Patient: sex M, age 48
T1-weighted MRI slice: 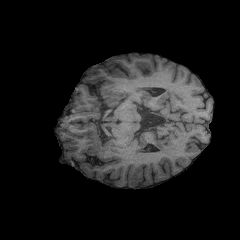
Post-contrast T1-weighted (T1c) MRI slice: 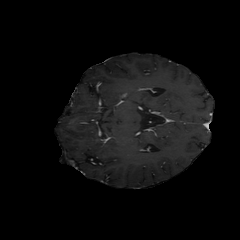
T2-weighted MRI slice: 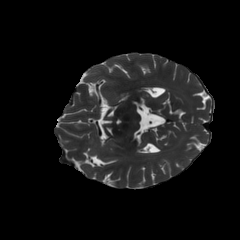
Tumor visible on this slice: no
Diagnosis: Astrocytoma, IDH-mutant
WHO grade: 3